Interaction volume radius: 5 \u00c5
Interaction volume height: 45 \u00c5
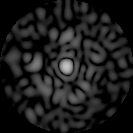
Disorder parameter: 0.876